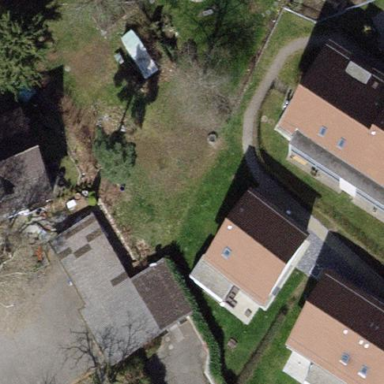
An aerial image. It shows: Garage.